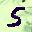
Label: 5